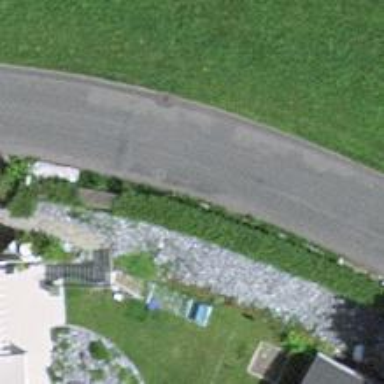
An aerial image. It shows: Hedge barrier.